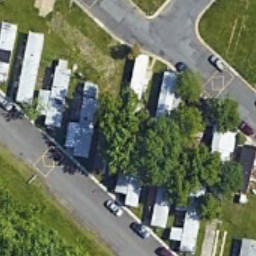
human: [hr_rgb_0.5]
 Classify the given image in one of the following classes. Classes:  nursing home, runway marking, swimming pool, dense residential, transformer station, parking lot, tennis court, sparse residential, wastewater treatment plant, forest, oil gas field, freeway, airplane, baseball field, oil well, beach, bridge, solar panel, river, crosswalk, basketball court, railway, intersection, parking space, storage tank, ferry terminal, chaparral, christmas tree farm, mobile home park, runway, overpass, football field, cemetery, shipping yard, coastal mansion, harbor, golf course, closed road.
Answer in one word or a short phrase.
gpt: mobile home park